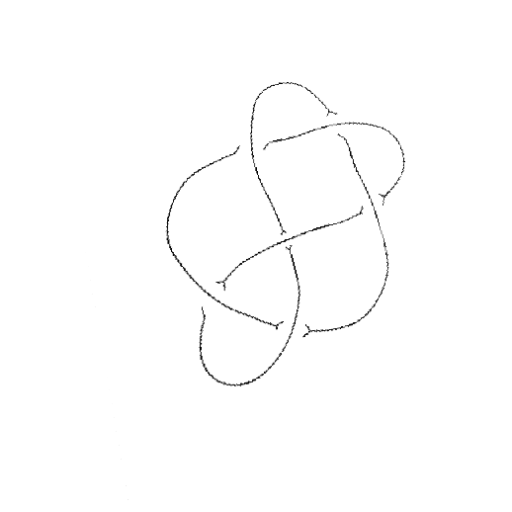
Crossing number: 6